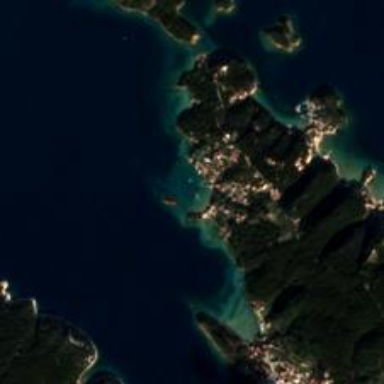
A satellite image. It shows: Beautiful bay with natural surroundings.